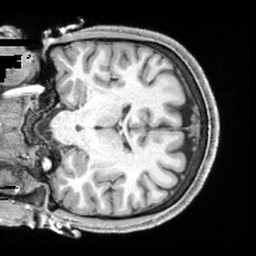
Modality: T1w
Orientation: coronal